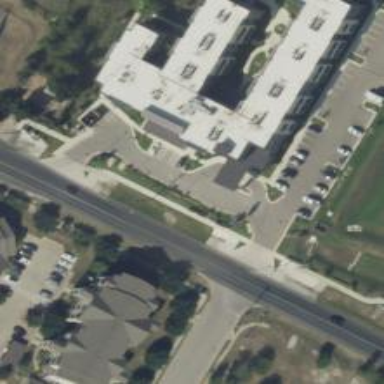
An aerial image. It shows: Nursing home building.